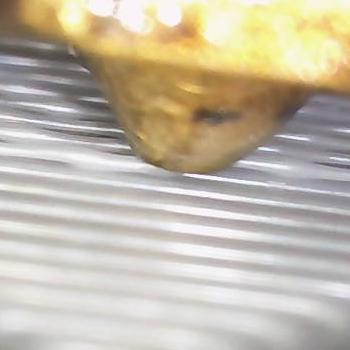
Flow rate: 42%